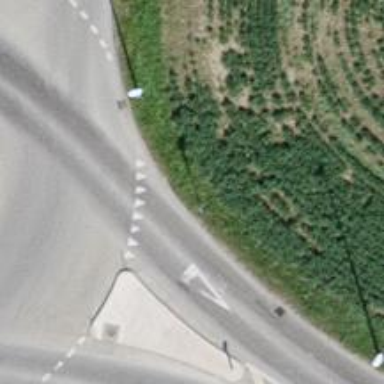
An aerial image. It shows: Secondary road with asphalt surface and no sidewalk.